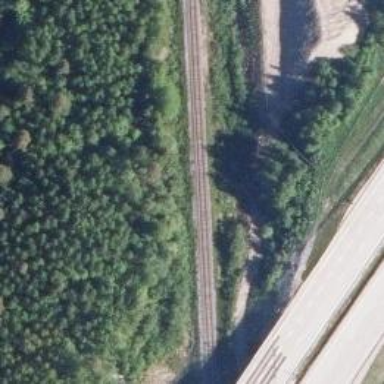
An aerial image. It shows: Railway signal.